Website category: restaurant
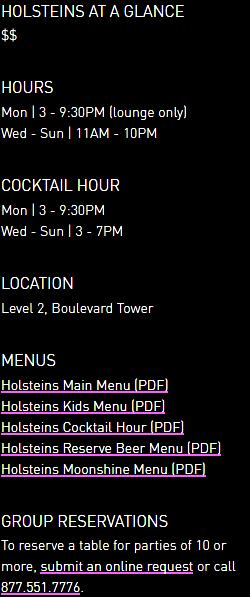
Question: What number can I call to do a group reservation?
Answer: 877.551.7776

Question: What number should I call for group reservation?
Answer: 877.551.7776

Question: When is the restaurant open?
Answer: Mon | 3 - 9:30PM (lounge only) Wed - Sun | 11AM - 10PM

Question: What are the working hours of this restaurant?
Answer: Mon | 3 - 9:30PM (lounge only) Wed - Sun | 11AM - 10PM

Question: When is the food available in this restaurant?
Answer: Mon | 3 - 9:30PM (lounge only) Wed - Sun | 11AM - 10PM

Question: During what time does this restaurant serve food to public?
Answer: Mon | 3 - 9:30PM (lounge only) Wed - Sun | 11AM - 10PM

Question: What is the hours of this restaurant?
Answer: Mon | 3 - 9:30PM (lounge only) Wed - Sun | 11AM - 10PM

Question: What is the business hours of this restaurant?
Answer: Mon | 3 - 9:30PM (lounge only) Wed - Sun | 11AM - 10PM

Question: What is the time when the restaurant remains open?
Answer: Mon | 3 - 9:30PM (lounge only) Wed - Sun | 11AM - 10PM

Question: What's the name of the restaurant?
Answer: Holsteins at a glance

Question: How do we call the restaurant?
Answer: Holsteins at a glance

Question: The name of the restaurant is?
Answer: Holsteins at a glance

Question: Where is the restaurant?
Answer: Level 2, Boulevard Tower

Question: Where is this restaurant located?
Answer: Level 2, Boulevard Tower

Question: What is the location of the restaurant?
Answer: Level 2, Boulevard Tower

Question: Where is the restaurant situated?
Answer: Level 2, Boulevard Tower

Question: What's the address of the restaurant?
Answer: Level 2, Boulevard Tower

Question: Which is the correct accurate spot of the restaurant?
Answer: Level 2, Boulevard Tower

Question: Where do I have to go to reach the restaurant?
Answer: Level 2, Boulevard Tower

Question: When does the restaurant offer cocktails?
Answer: Mon | 3 - 9:30PM Wed - Sun | 3 - 7PM

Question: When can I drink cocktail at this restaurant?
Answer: Mon | 3 - 9:30PM Wed - Sun | 3 - 7PM

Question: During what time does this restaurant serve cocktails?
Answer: Mon | 3 - 9:30PM Wed - Sun | 3 - 7PM

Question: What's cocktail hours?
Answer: Mon | 3 - 9:30PM Wed - Sun | 3 - 7PM